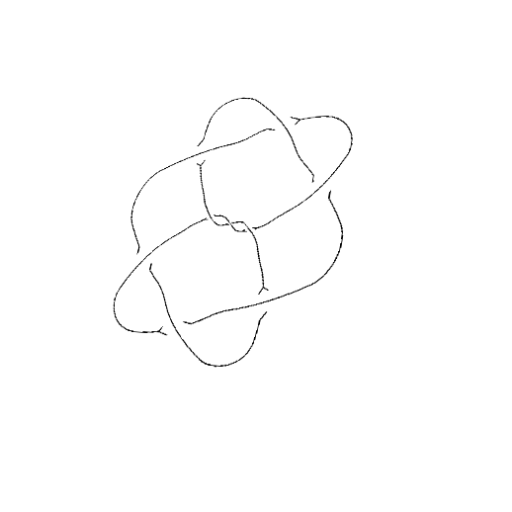
Crossing number: 9